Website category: phone
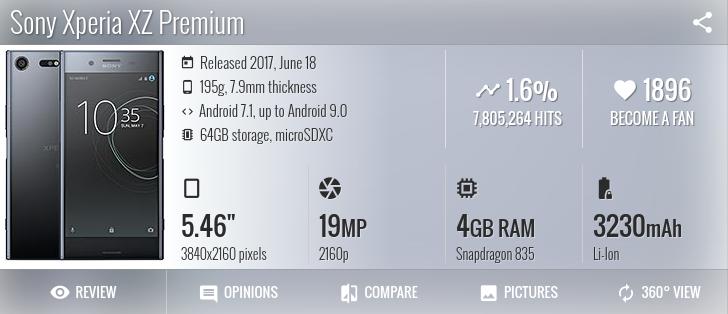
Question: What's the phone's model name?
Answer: Sony Xperia XZ Premium

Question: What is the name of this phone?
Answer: Sony Xperia XZ Premium

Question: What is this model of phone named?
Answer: Sony Xperia XZ Premium

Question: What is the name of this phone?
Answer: Sony Xperia XZ Premium

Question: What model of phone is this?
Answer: Sony Xperia XZ Premium

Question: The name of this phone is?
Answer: Sony Xperia XZ Premium

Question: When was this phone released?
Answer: Released 2017, June 18

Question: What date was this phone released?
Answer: Released 2017, June 18

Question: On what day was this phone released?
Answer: Released 2017, June 18

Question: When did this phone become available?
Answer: Released 2017, June 18

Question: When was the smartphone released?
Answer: Released 2017, June 18

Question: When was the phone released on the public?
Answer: Released 2017, June 18

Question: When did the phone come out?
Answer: Released 2017, June 18

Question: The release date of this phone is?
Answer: Released 2017, June 18

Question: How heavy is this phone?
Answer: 195g

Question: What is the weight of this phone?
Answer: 195g

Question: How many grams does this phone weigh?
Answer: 195g

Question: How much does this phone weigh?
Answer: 195g

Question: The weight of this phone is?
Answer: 195g

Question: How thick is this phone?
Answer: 7.9mm thickness

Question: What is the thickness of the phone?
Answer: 7.9mm thickness

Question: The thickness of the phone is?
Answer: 7.9mm thickness

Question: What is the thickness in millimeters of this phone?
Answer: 7.9mm thickness

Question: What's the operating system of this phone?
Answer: Android 7.1, up to Android 9.0

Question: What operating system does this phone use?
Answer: Android 7.1, up to Android 9.0

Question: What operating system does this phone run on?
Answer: Android 7.1, up to Android 9.0

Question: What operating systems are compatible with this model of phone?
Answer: Android 7.1, up to Android 9.0

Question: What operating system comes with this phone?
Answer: Android 7.1, up to Android 9.0

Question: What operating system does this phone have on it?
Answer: Android 7.1, up to Android 9.0

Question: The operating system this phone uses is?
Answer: Android 7.1, up to Android 9.0

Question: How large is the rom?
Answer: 64GB storage

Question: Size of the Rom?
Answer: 64GB storage

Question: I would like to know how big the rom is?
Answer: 64GB storage

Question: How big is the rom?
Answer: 64GB storage

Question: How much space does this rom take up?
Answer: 64GB storage

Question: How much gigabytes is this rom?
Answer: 64GB storage

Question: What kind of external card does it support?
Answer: microSDXC

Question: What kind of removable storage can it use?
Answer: microSDXC

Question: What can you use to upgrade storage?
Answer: microSDXC

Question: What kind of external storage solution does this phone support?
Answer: microSDXC

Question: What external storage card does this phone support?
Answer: microSDXC

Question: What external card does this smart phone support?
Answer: microSDXC

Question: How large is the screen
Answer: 5.46"

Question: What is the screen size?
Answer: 5.46"

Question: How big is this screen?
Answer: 5.46"

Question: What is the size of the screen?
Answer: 5.46"

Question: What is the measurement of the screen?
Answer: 5.46"

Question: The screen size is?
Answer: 5.46"

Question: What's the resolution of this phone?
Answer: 3840x2160 pixels

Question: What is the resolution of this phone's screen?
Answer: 3840x2160 pixels

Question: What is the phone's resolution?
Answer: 3840x2160 pixels

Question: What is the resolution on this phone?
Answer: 3840x2160 pixels

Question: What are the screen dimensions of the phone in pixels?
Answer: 3840x2160 pixels

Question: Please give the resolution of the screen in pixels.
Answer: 3840x2160 pixels

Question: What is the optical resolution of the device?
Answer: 3840x2160 pixels

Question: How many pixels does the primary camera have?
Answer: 19 MP

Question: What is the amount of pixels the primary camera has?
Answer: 19 MP

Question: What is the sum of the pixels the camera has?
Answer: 19 MP

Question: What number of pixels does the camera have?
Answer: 19 MP

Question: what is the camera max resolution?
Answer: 19 MP

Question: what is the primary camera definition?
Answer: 19 MP

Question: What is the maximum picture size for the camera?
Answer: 19 MP

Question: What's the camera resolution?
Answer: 2160p

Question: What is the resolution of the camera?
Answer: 2160p